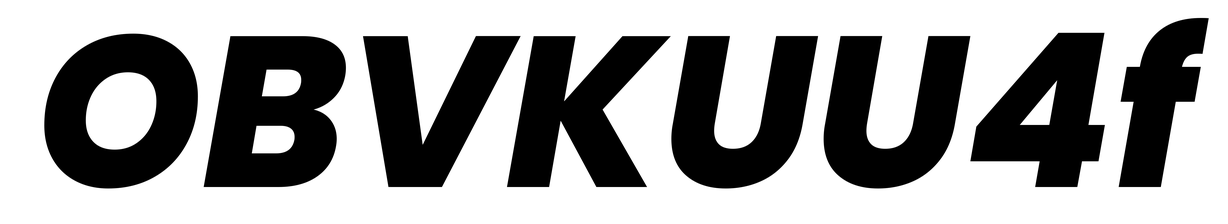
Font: Poppins-ExtraBoldItalic